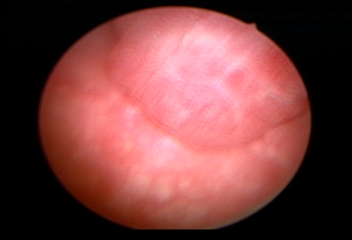
Modality: WLC
Class: Malignant
Subclass: HighGradePapillary
Lesion: L1
Stage: T1
Morphology: Papillary
Bladder cancer association: Yes
Annotated structures: Tumor